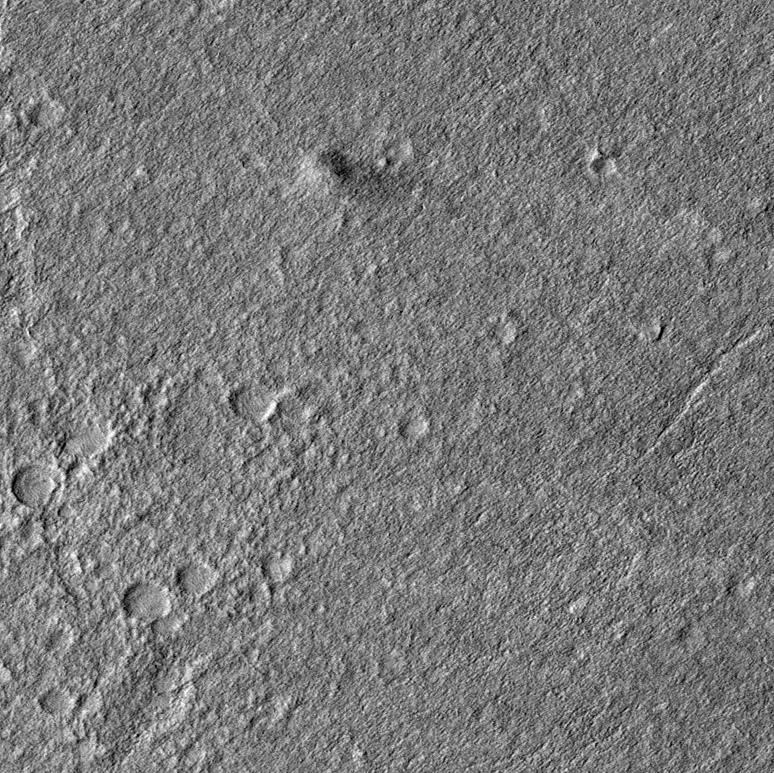
Label: dustdevil